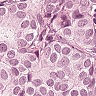
Metastatic tissue present: yes